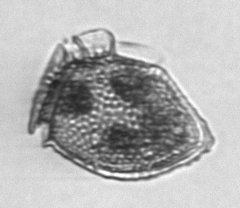
Label: Dinophysis_norvegica